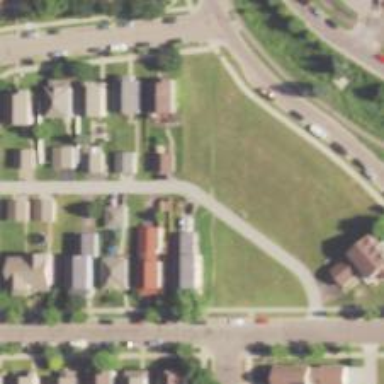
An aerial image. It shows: Alley classified as service road.